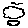
Label: cloud